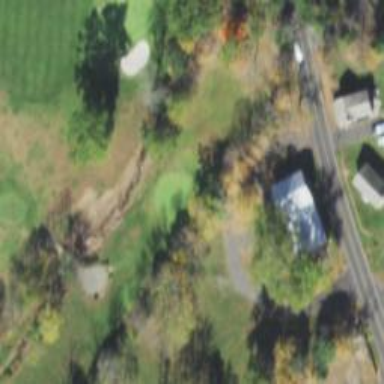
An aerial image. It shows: View of golf hole.